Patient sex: F
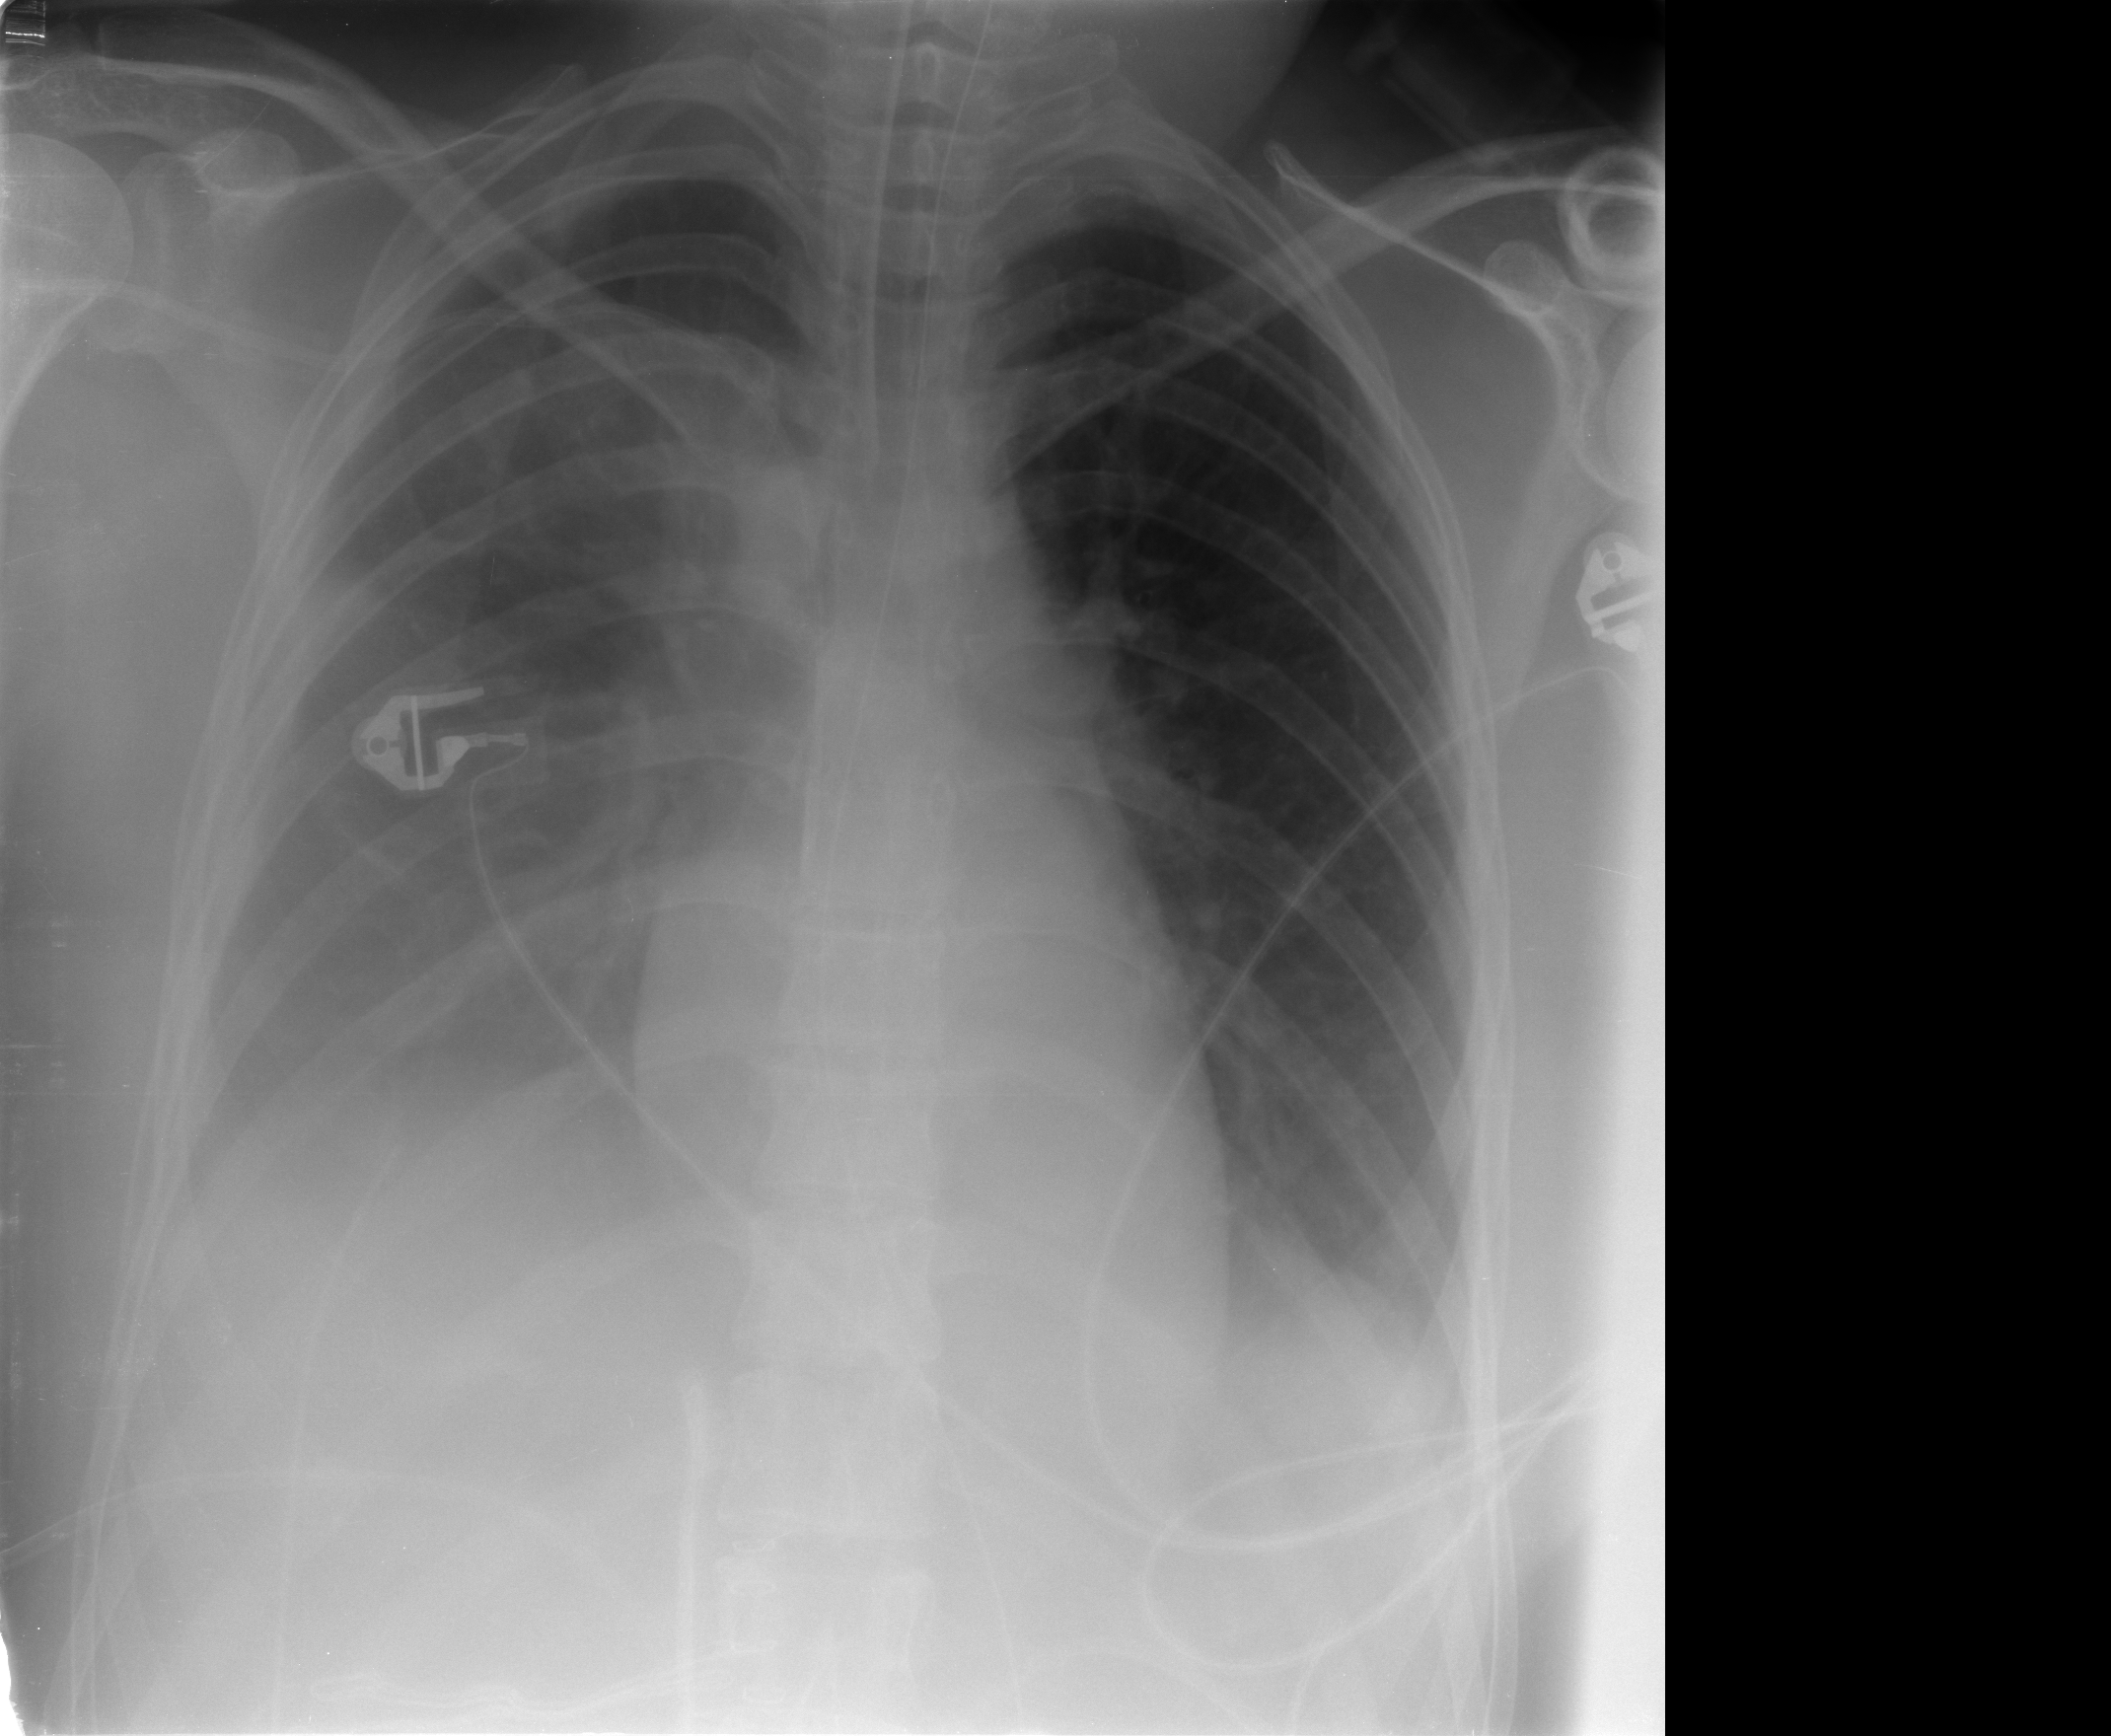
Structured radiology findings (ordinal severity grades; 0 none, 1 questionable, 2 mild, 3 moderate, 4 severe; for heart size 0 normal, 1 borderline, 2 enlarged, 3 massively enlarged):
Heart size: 0
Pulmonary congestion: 0
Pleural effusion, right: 2
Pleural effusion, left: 0
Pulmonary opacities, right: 0
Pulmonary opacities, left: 0
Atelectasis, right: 0
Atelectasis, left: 0